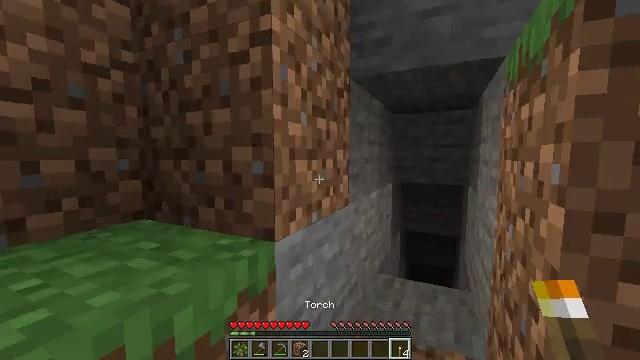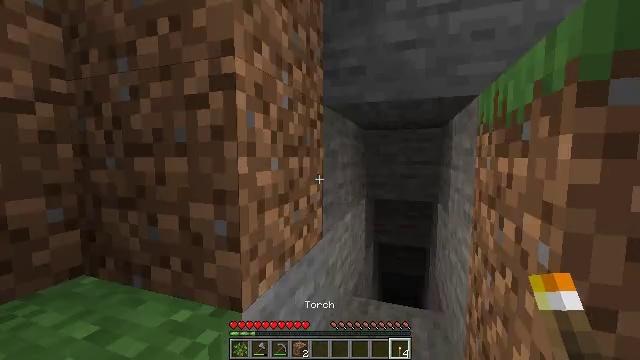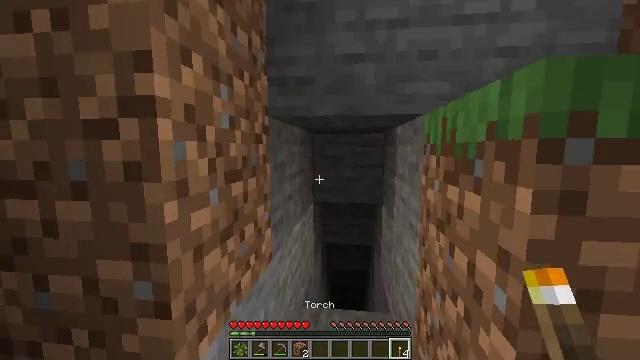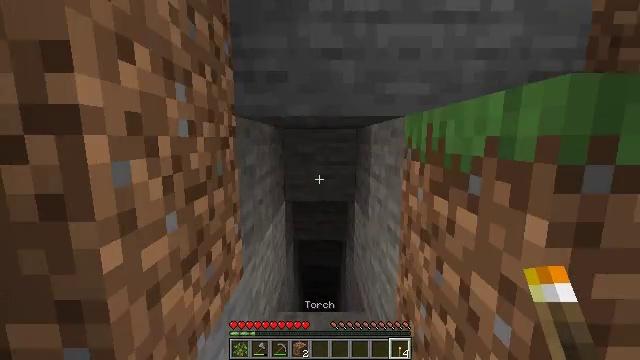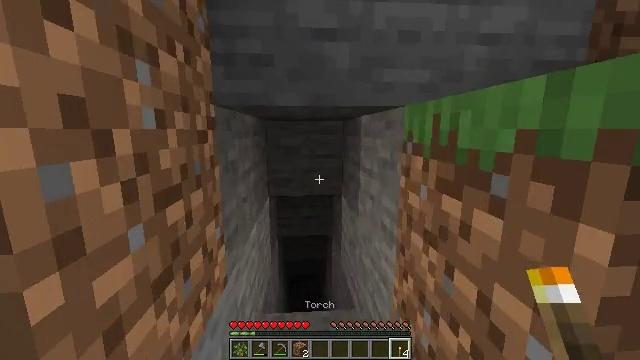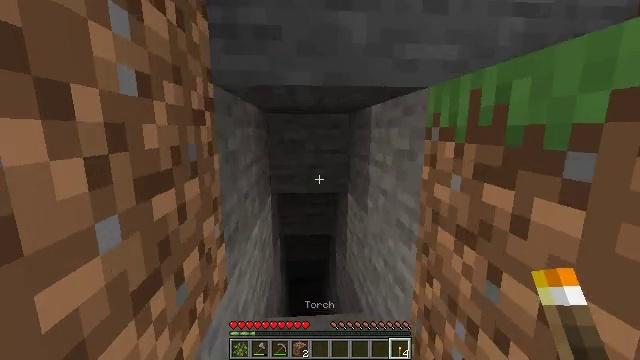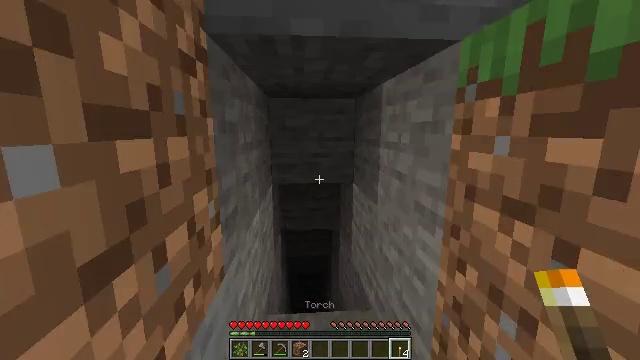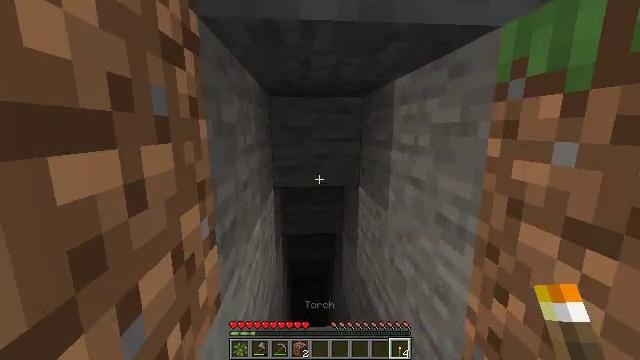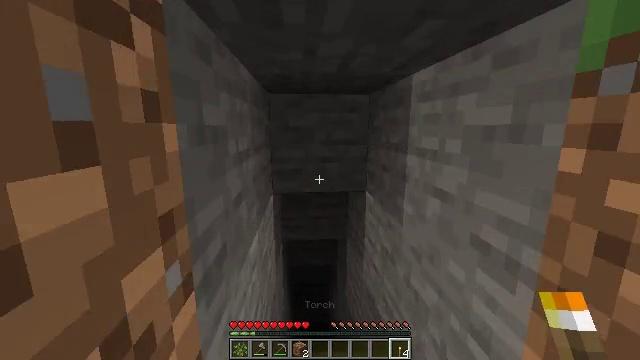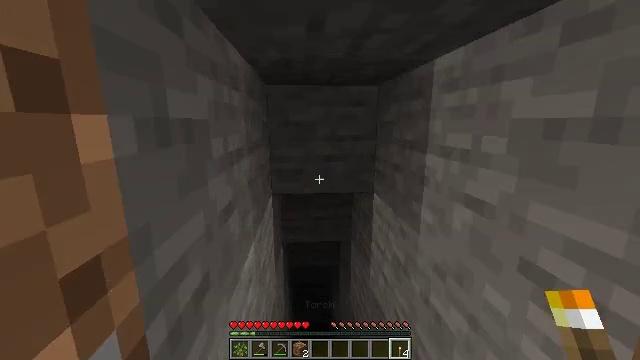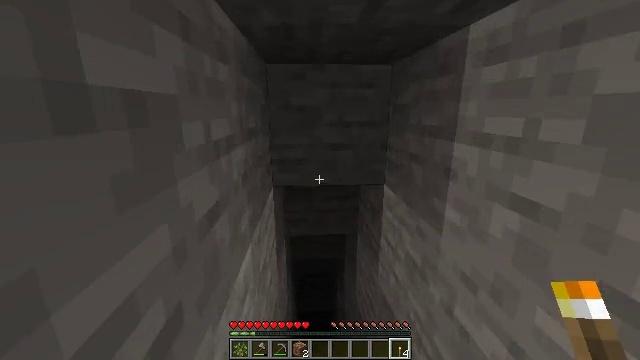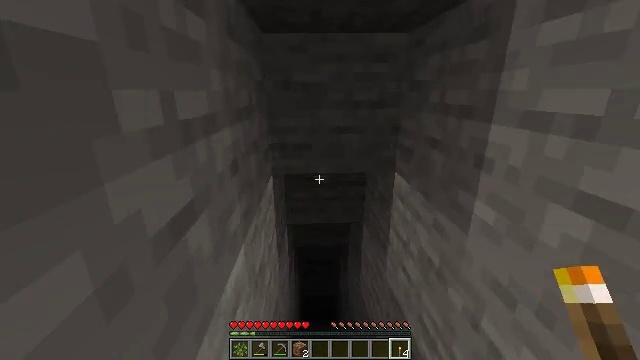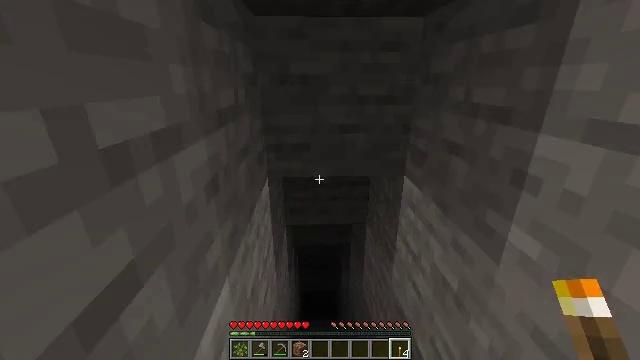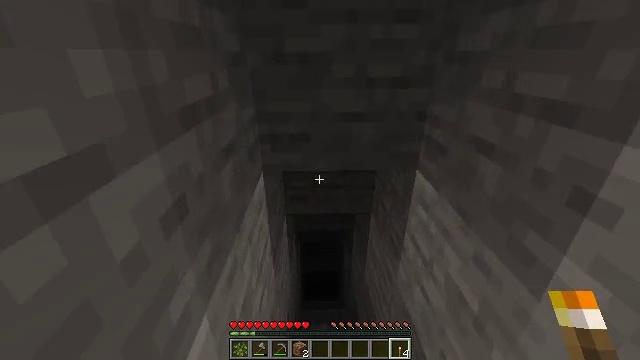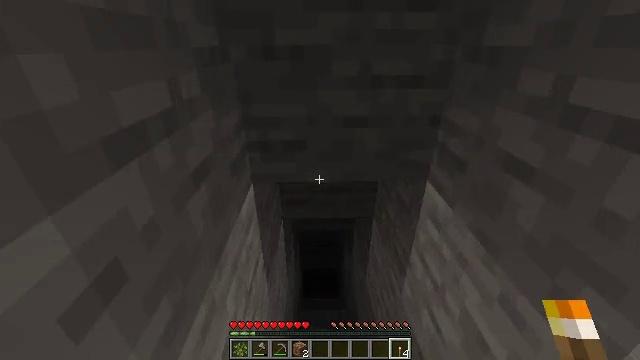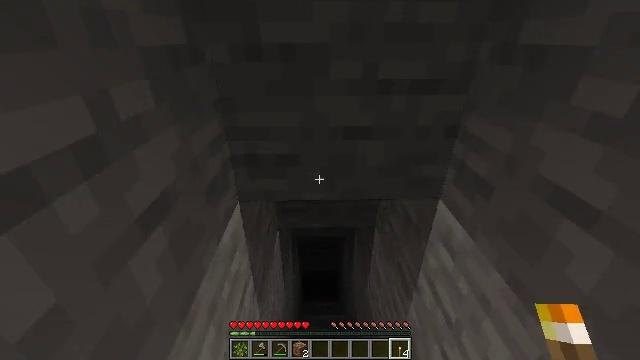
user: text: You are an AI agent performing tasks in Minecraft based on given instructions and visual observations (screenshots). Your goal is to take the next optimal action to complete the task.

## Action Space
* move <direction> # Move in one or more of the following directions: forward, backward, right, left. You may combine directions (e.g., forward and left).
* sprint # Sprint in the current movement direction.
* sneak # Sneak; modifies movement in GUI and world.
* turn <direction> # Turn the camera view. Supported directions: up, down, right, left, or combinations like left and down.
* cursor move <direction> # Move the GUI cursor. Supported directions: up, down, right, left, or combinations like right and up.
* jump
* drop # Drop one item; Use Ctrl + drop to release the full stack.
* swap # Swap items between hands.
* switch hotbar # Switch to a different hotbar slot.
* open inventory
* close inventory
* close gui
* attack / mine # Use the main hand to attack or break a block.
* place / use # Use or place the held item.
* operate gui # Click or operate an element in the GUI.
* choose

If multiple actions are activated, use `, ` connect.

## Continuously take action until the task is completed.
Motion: motion action
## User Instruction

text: Gather the wall torch from the wall.
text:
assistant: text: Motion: move forward, turn right, jump
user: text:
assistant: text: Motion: move forward, turn right and down
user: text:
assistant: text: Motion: move forward, turn right and down
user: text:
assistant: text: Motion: move forward, turn right and down
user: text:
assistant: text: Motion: move forward
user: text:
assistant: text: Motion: move forward
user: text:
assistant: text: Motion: move forward
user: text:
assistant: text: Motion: move forward
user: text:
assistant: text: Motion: move forward, turn down
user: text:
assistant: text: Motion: move forward, turn down
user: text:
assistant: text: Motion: move forward, turn down
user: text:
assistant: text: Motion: move forward, turn down
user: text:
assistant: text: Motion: move forward, turn down
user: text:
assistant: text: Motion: move forward, turn down
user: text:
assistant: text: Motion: move forward
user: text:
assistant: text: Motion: move forward
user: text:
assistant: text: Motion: move forward
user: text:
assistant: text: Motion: move forward, turn down
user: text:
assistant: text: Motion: move forward, turn down
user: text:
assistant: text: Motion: move forward, turn down
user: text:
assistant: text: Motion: move forward, turn down
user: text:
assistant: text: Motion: move forward, turn down
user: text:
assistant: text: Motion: move forward, turn down
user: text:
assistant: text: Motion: move forward, turn down
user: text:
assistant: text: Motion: move forward, turn down
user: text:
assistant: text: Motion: move forward, turn down
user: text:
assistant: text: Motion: move forward
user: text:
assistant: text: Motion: move forward
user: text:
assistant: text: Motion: move forward
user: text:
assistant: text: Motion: move forward